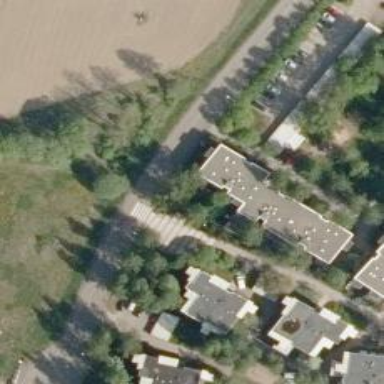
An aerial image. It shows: Residential apartments building.